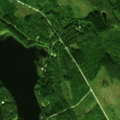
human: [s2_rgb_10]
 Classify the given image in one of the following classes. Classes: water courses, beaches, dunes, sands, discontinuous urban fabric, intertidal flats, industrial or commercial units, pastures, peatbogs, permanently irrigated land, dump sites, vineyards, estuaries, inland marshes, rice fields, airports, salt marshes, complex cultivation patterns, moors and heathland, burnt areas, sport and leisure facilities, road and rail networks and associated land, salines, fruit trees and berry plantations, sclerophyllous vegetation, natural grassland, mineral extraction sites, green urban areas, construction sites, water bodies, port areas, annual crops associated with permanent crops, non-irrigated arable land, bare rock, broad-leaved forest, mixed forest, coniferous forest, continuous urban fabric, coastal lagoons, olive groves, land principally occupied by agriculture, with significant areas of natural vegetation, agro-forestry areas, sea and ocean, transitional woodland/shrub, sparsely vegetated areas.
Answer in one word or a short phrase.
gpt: coniferous forest, mixed forest, transitional woodland/shrub, water bodies